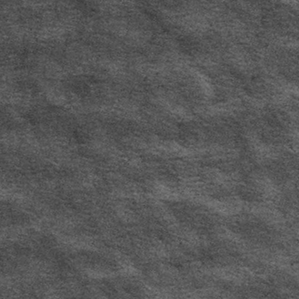
Label: frost